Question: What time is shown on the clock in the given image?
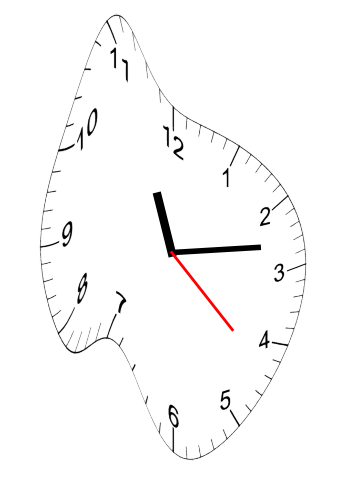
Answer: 11:13:22